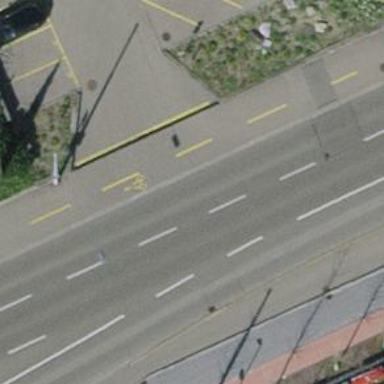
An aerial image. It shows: Unmarked crossing with traffic calming table.